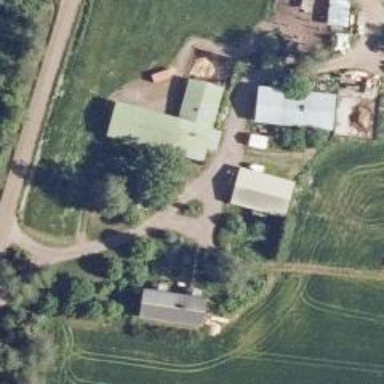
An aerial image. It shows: Farm.